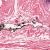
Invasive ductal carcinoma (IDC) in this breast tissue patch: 0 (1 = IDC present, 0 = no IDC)